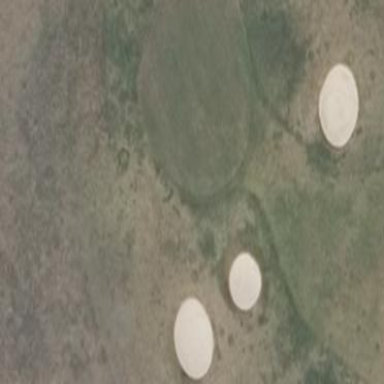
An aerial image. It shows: Golf green.